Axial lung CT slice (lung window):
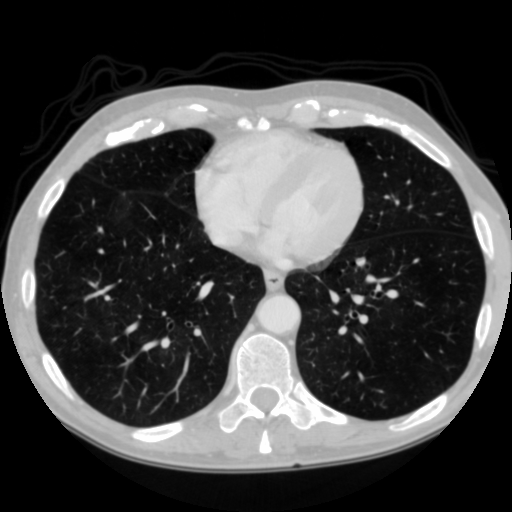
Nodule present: no